Question: well I have no clue what's happening so I will just show it to you via jpg:

I don't even know what to call this type of error... but because the tag is broken the submit button doesn't show. But I have duplicated this type of code before and never a problem like this... so strange. I'm using Notepadd++ v 6.1.3 (UNICODE) to code. Can anyone explain this to me, I don't have a clue.
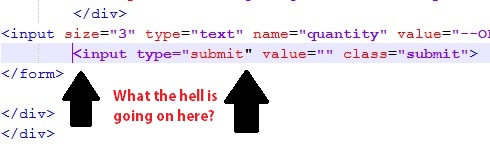
Answer: Sounds weird, but could you have "smart quotes" (the curvy ones that MS Word gives you) instead of normal quotes? Notepadd++ may not show them differently, but they might not be interpreted as normal quotes.
BTW, this is just a guess.